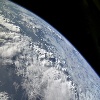
Label: cloud